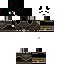
A male skeleton skin with dark skin, wearing brown helmet dressed in a black armor chest and black pants, featuring a closed mouth.